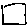
Label: square